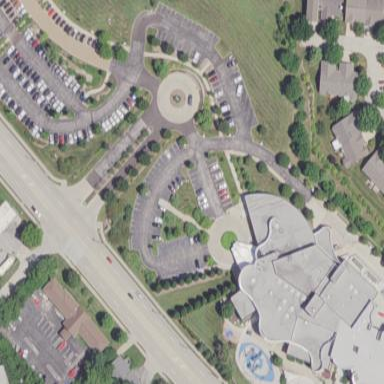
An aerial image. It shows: Hospital providing healthcare services.